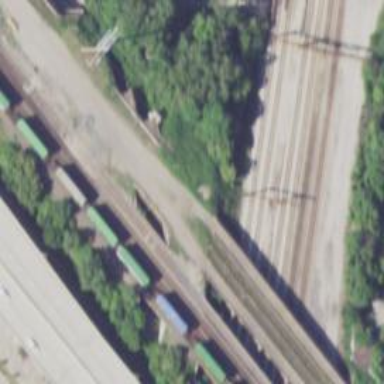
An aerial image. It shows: Railway bridge over siding rail service.